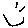
Label: smiley face